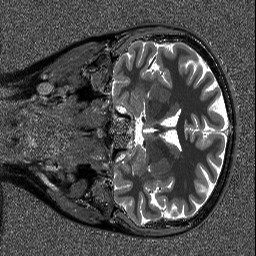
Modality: T1map
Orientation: coronal
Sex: female